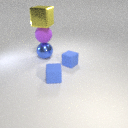
large blue metal sphere to the left of small blue rubber cube